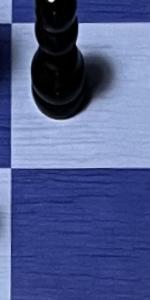
Label: Empty